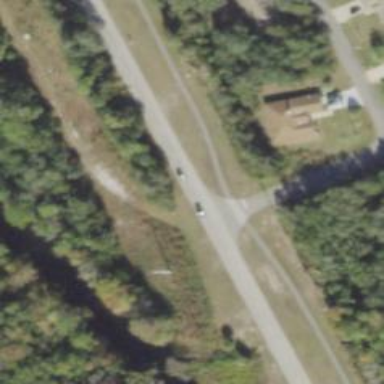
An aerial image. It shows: Asphalt path with uncontrolled crossing.